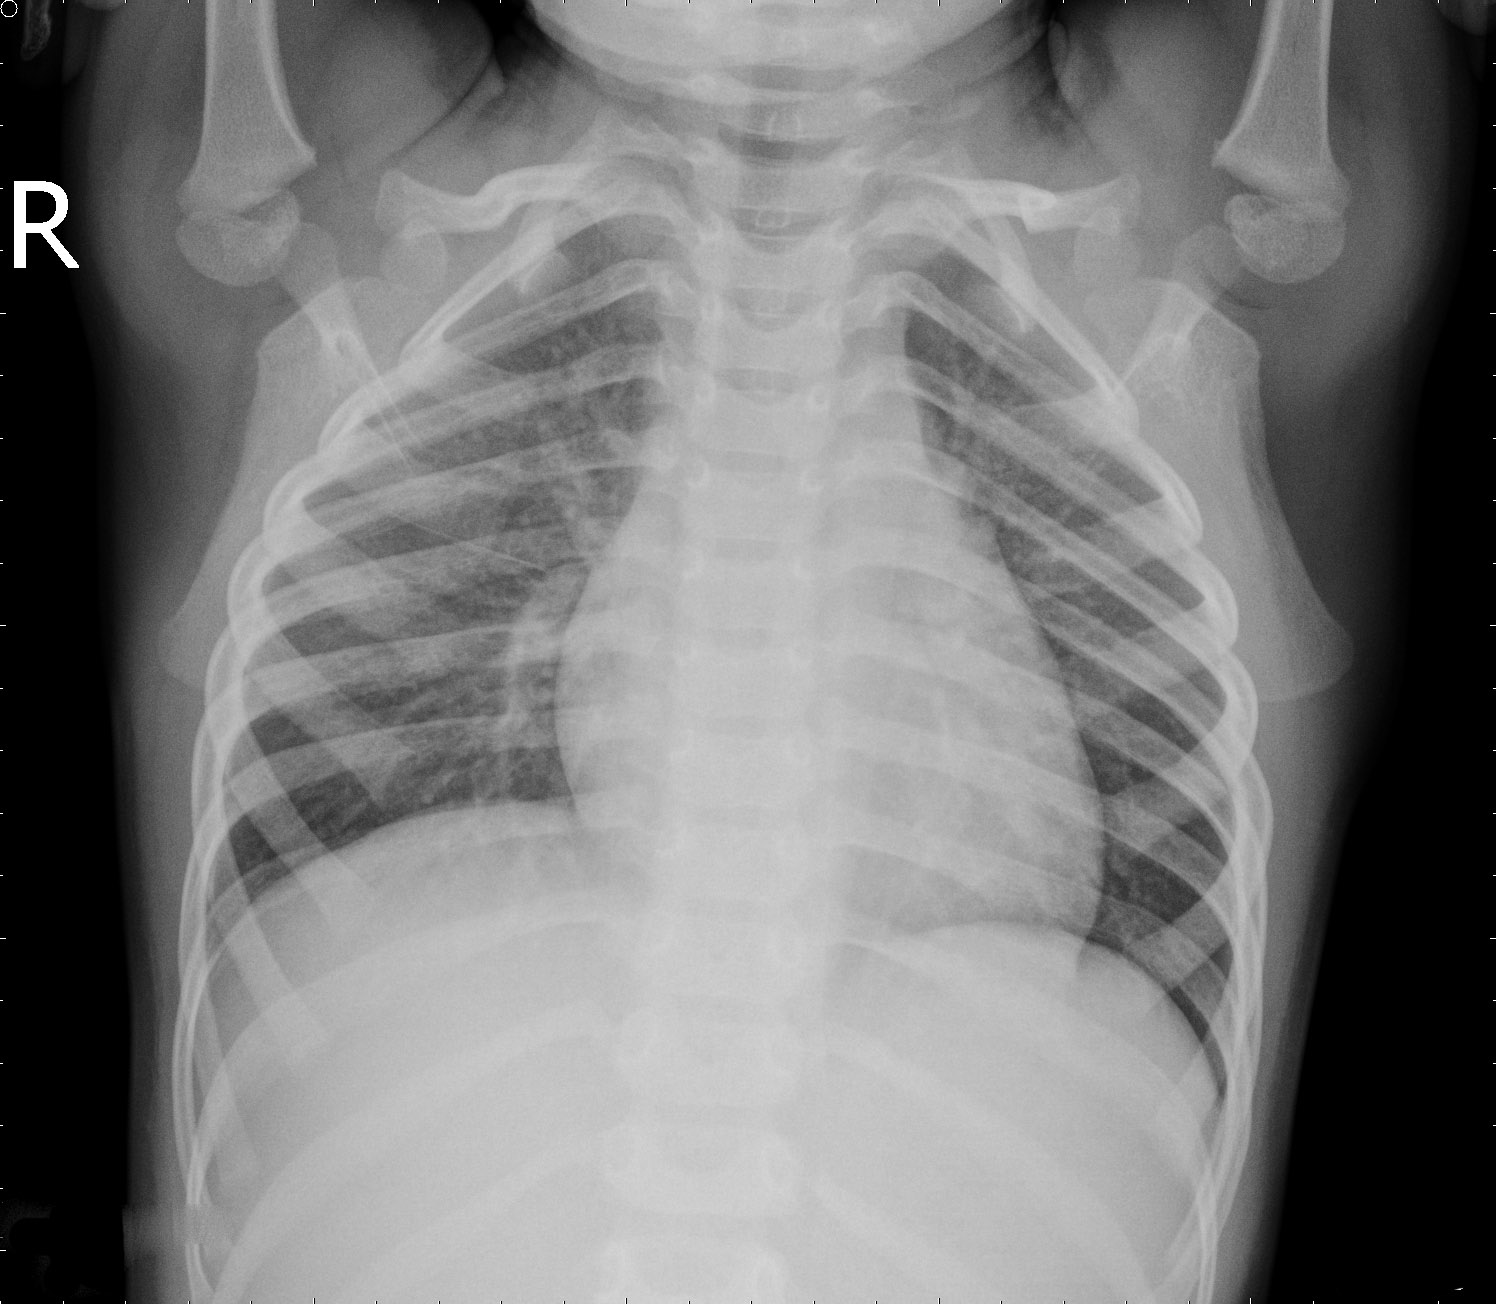
Diagnosis: NORMAL